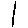
Label: line